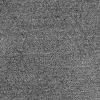
Atmospheric dust classification: dusty